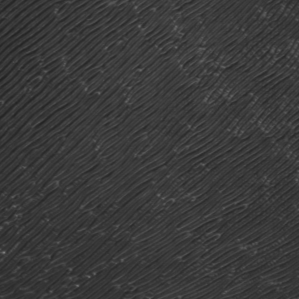
Label: frost